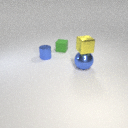
small blue metal cylinder to the left of small green rubber cube